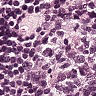
Metastatic tissue present: no